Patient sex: F
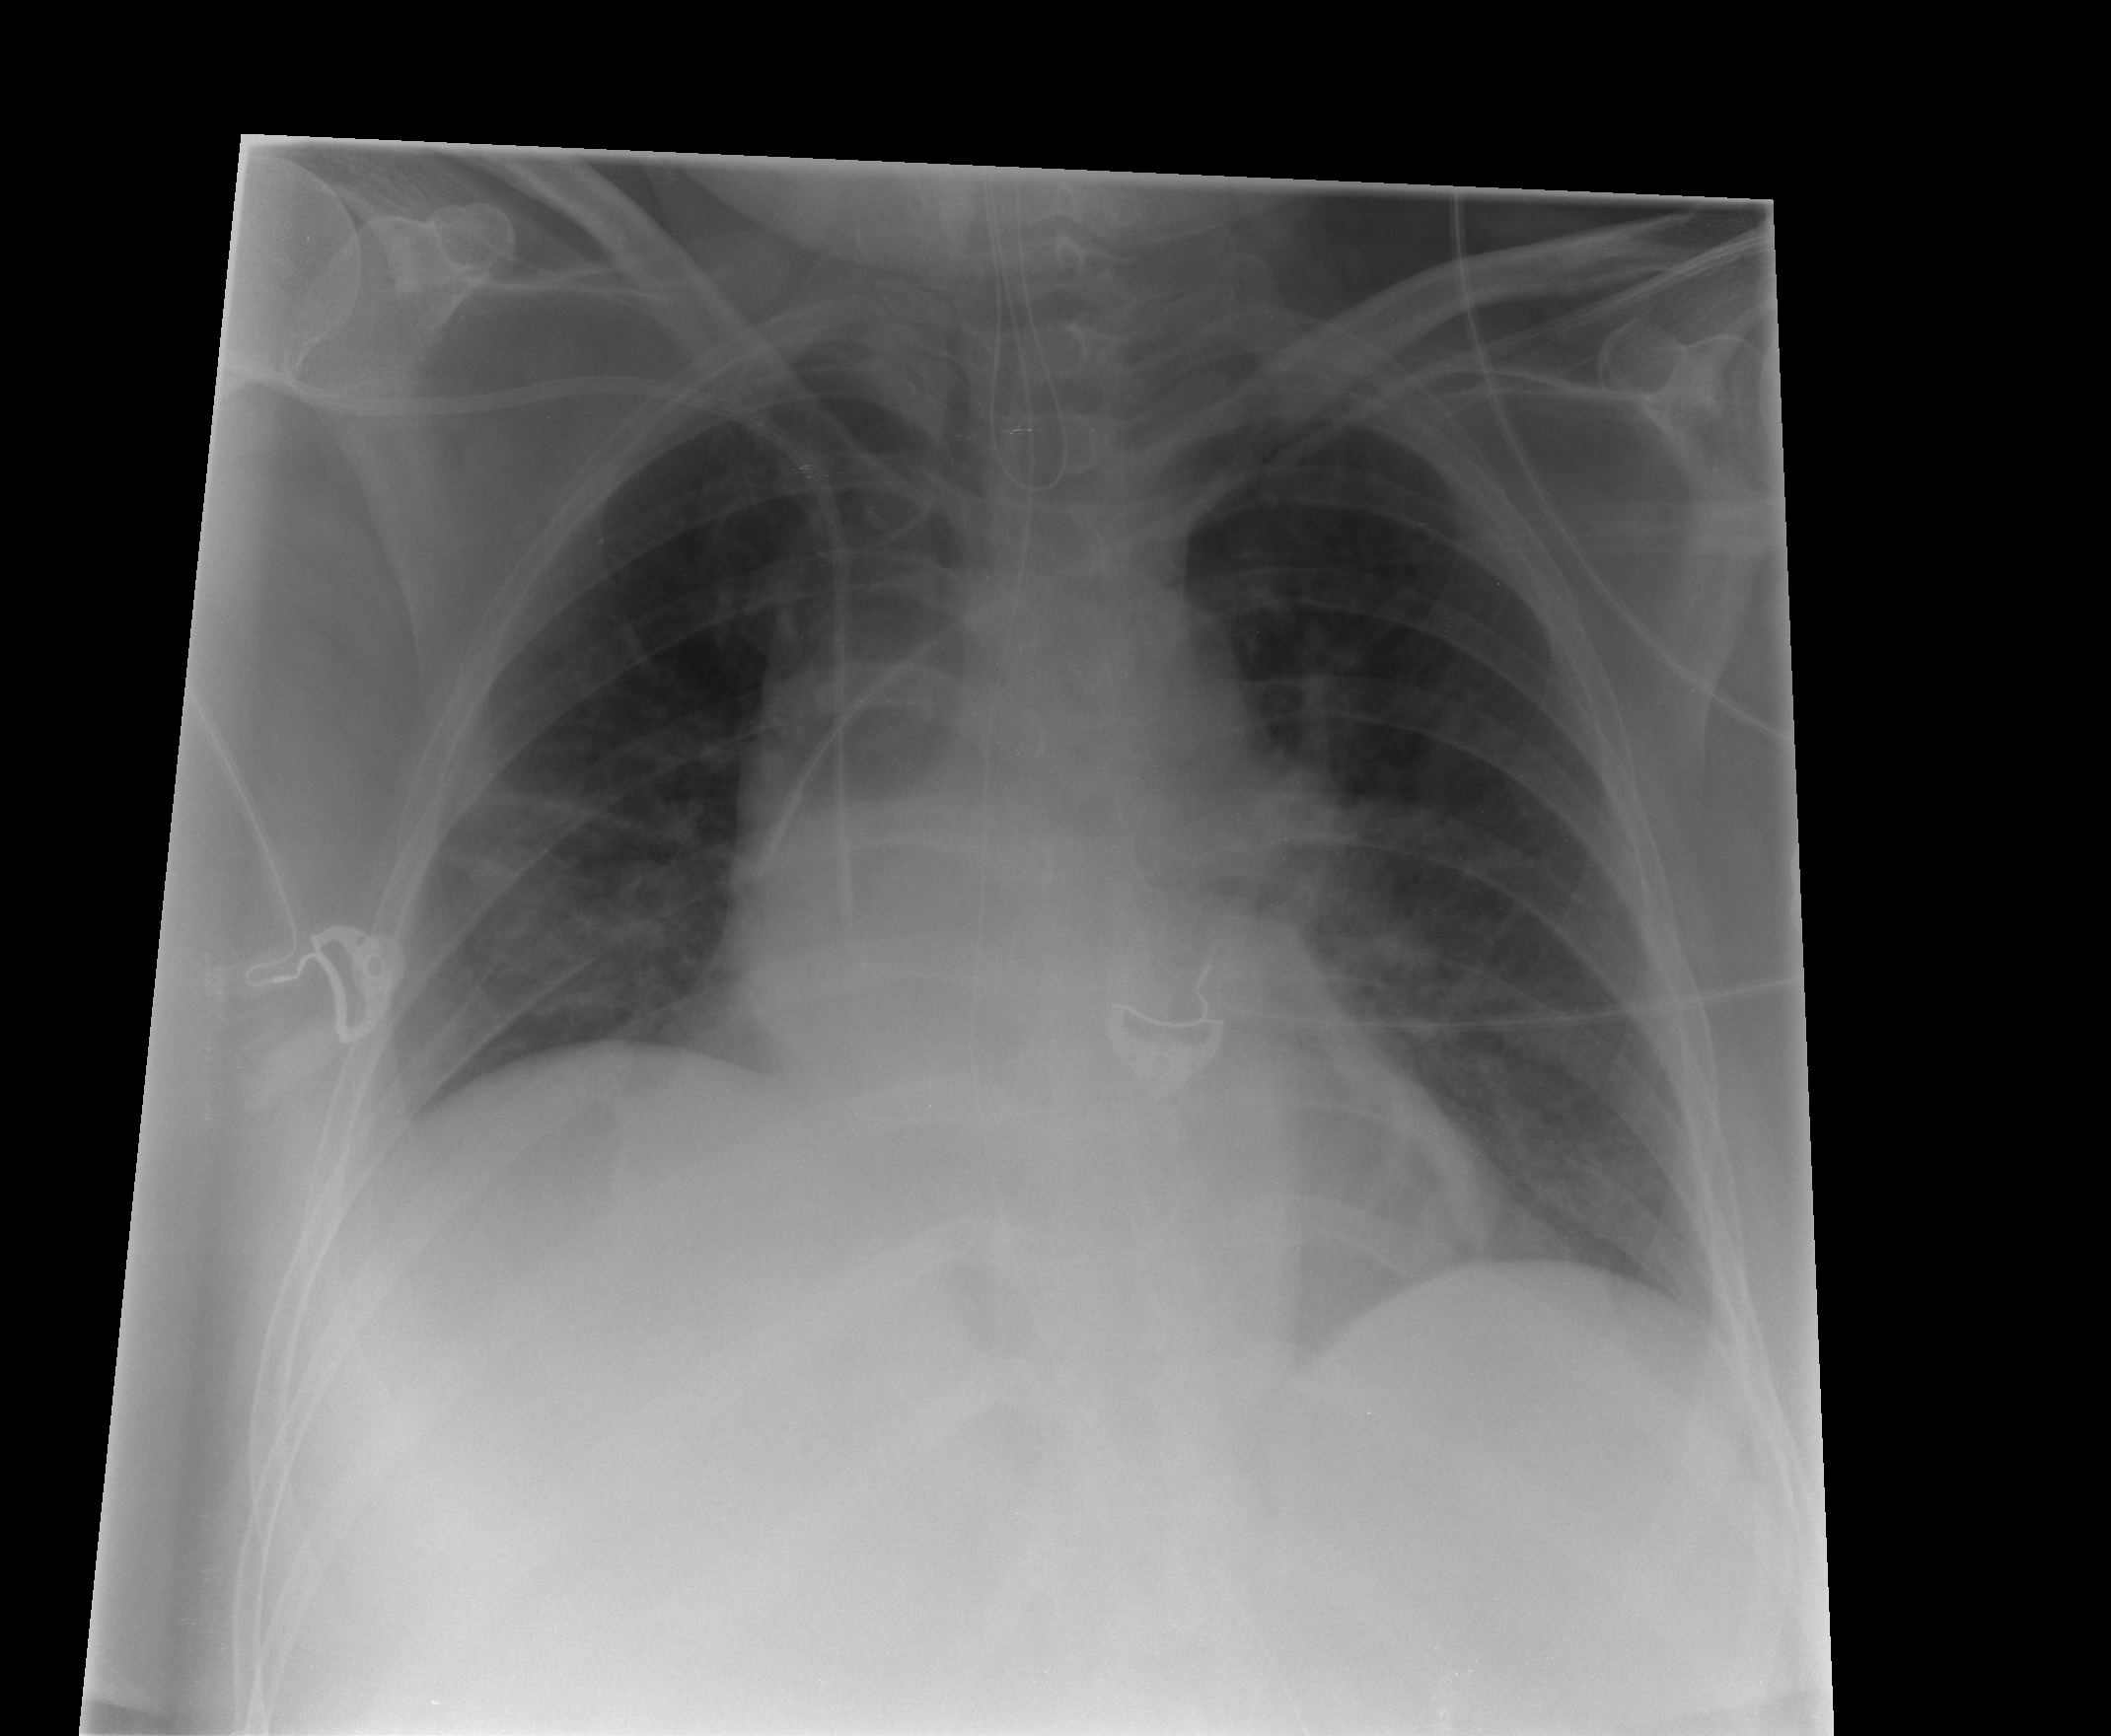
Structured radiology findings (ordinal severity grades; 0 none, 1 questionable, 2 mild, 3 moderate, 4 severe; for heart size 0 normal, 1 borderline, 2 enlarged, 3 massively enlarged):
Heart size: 2
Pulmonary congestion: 0
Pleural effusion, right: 0
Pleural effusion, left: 0
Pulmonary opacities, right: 0
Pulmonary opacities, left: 0
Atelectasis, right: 2
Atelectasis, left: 0